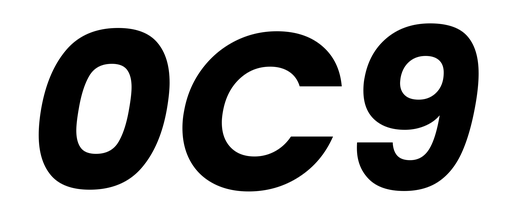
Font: Poppins-BoldItalic